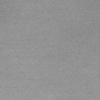
Label: dusty